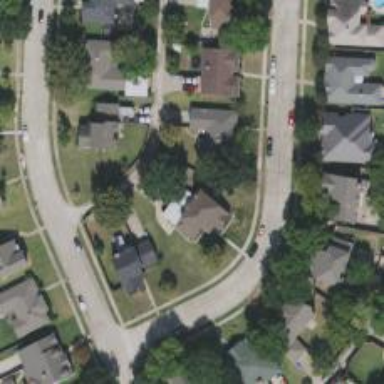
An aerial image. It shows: Alley classified as service road.